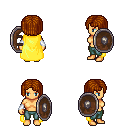
a pixel art fantasy rpg character, female body template, human, tanned skin, yellow cape, teal pants, brunette pageboy hairstyle, white cloth bracers, shield, four views (front, back, left, right), 2x2 character sprite sheet, small pixel art, hard edges, no anti-aliasing